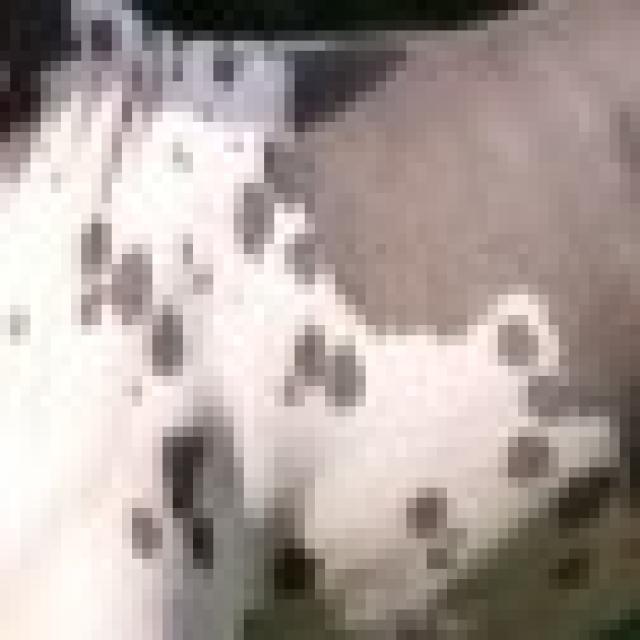
Healthy canine skin — no visible lesions, inflammation, or abnormalities. The skin and coat appear normal.